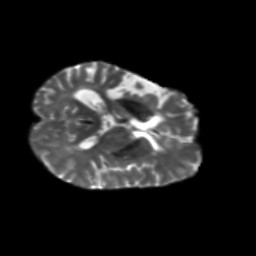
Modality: T2w
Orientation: axial
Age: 46
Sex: male
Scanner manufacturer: siemens
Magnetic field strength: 3 T
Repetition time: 5.47 s
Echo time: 0.0854 s